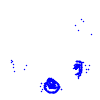
Particle: pion